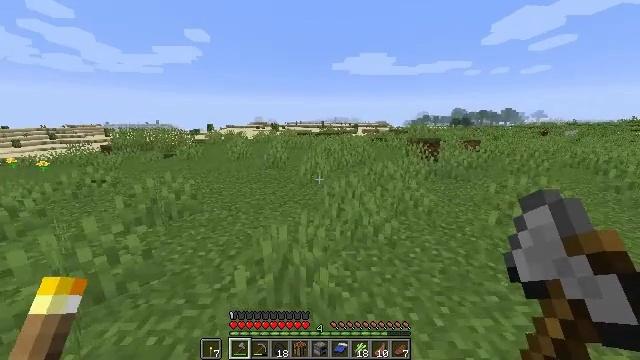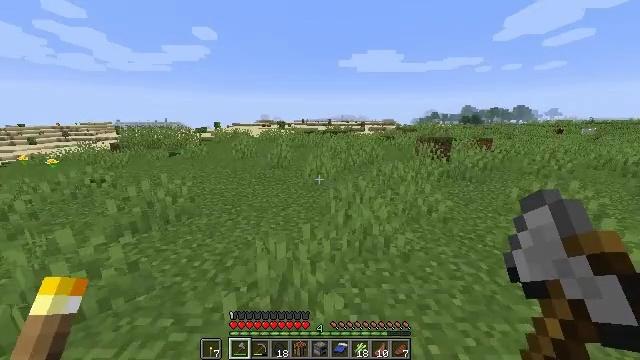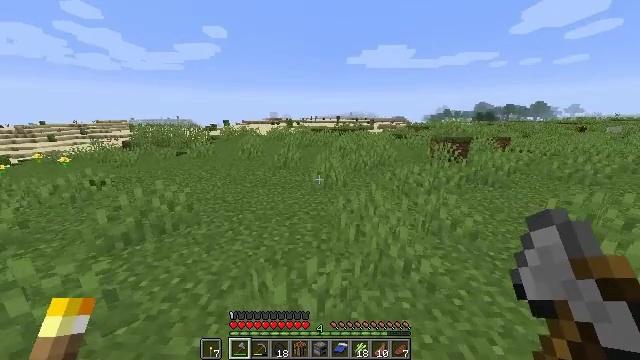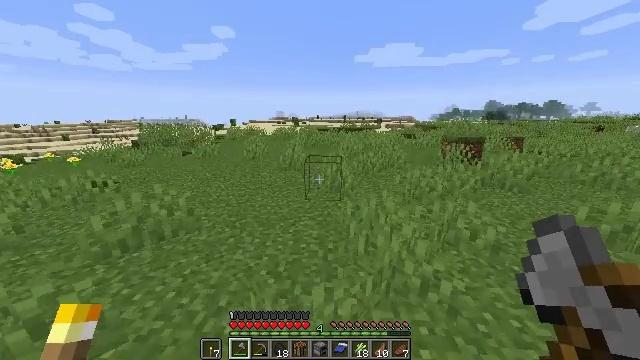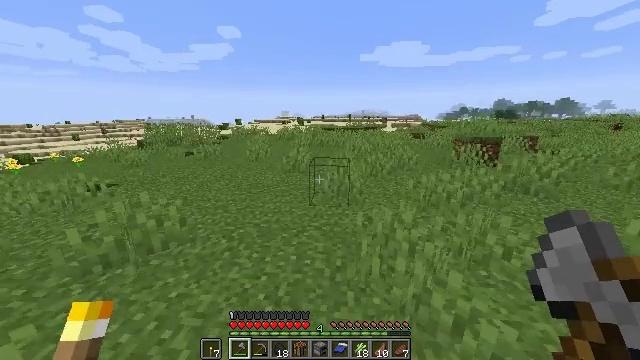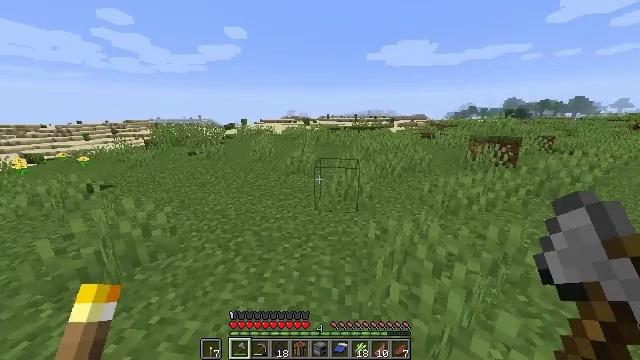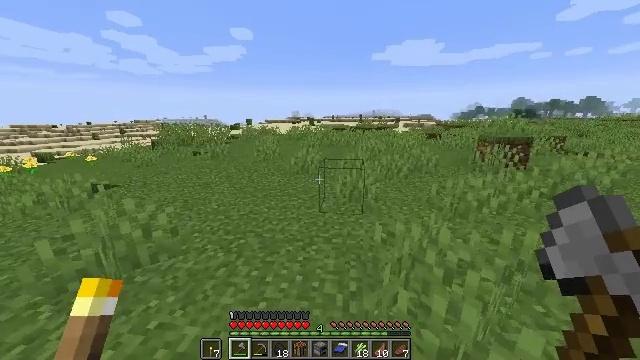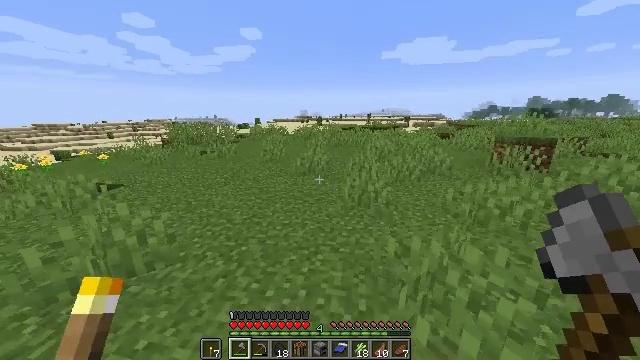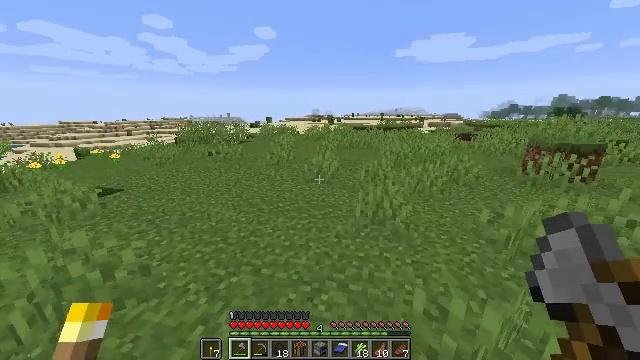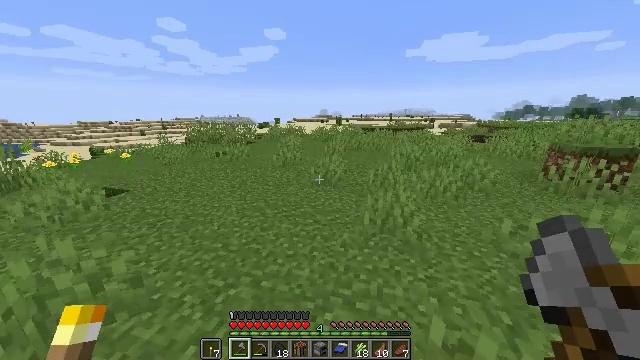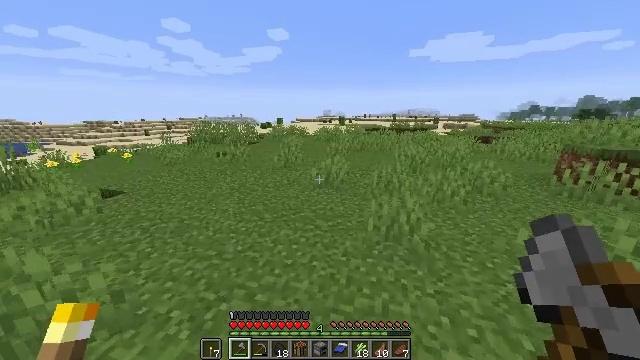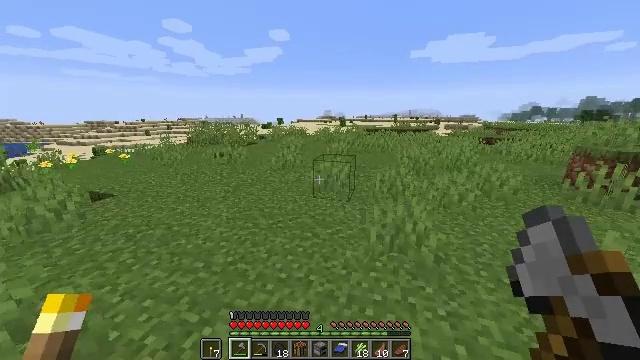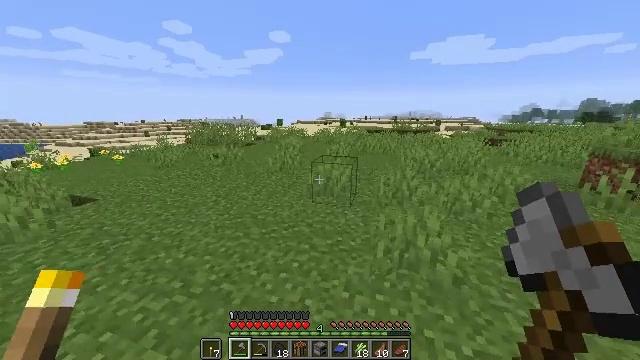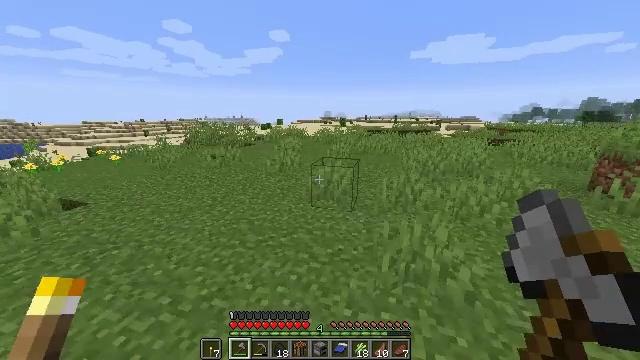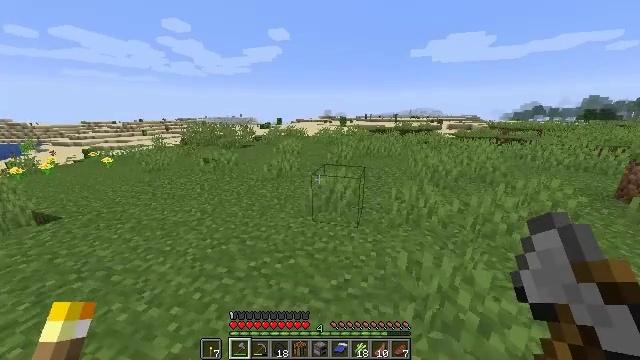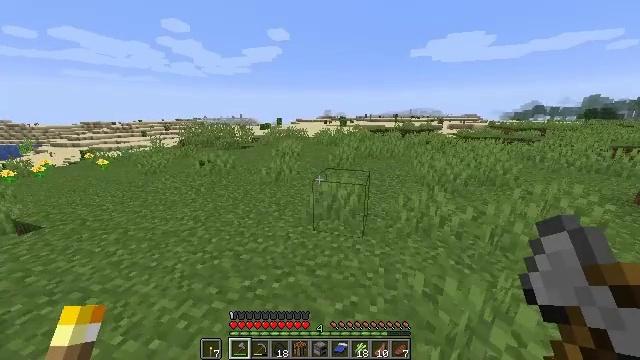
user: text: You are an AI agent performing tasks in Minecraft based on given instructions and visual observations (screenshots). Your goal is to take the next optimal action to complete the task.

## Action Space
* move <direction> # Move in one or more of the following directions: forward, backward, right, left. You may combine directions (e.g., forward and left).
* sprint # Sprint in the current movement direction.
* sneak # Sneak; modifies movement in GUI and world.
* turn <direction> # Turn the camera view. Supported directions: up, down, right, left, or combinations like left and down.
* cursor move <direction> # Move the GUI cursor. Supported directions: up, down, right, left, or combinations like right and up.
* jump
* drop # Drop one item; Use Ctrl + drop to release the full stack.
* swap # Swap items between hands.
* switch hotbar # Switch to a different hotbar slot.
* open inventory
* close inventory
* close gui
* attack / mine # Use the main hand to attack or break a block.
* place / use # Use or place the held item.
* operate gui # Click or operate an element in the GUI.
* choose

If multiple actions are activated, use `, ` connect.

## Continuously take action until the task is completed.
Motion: motion action
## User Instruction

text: Mine blue terracotta.
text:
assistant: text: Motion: move forward, sprint, turn left
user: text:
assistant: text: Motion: move forward, sprint, turn left
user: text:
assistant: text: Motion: move forward, sprint, turn left
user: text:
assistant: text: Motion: move forward, turn left
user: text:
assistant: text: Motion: move forward, turn left
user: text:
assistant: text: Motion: move forward, turn left
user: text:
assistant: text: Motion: move forward, turn left
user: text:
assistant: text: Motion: move forward, sprint, turn left
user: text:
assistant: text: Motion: move forward, sprint, turn left
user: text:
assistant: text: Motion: move forward, sprint
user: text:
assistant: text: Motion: move forward
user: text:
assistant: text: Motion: move forward
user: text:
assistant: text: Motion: move forward
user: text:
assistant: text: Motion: move forward
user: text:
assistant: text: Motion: move forward
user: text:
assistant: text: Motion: move forward
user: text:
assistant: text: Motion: move forward
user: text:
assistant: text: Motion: move forward
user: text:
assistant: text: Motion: move forward
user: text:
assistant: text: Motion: move forward
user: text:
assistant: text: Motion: move forward
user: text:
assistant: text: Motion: move forward
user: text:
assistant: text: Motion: move forward
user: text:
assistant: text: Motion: move forward
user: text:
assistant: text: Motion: move forward
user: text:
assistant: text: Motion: move forward
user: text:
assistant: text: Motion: move forward
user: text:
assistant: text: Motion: move forward
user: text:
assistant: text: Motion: move forward
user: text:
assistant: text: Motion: move forward